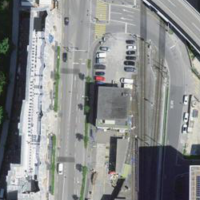
EUNIS habitat code: 57
Species observed at this site:
Colchicum autumnale
Clematis vitalba
Salvia pratensis